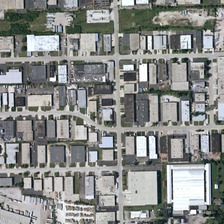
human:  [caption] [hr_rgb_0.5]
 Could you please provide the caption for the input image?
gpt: many buildings are in an industrial area .

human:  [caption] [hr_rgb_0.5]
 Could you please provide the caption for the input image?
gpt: many buildings are in an industrial area .

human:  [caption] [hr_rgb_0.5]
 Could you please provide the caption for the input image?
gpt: several streets pass through the block with numerous buildings .

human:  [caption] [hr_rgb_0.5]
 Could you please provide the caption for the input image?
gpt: several streets pass through the block with numerous buildings .

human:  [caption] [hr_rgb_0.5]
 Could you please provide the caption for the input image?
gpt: many buildings are in an industrial area .